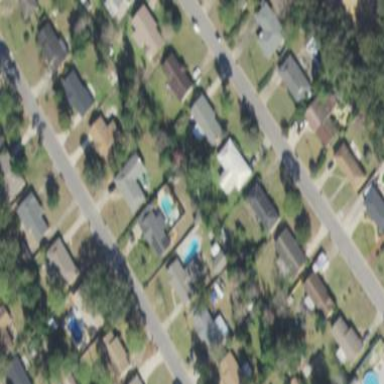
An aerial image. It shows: Residential area consisting of single-family homes.